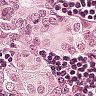
Metastatic tissue present: yes